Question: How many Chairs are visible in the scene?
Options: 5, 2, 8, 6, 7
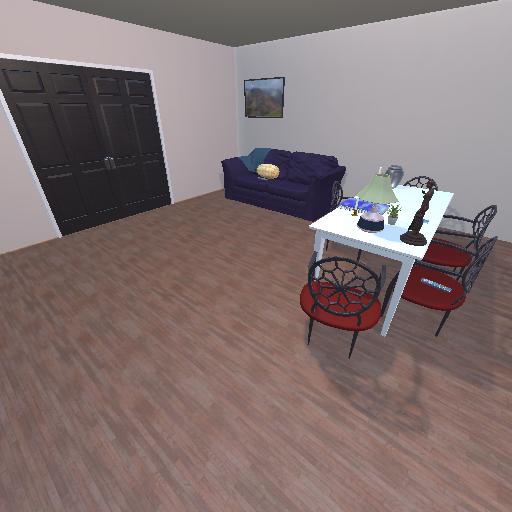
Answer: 5